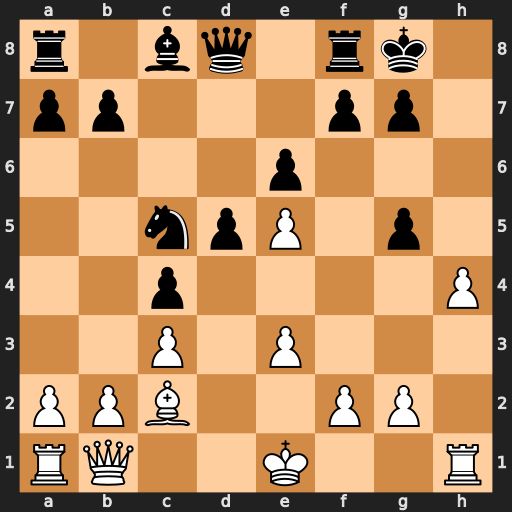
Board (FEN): r1bq1rk1/pp3pp1/4p3/2npP1p1/2p4P/2P1P3/PPB2PP1/RQ2K2R
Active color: w
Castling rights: KQ
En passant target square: -
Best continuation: Bh7+ Kh8 hxg5 g6 Bxg6+